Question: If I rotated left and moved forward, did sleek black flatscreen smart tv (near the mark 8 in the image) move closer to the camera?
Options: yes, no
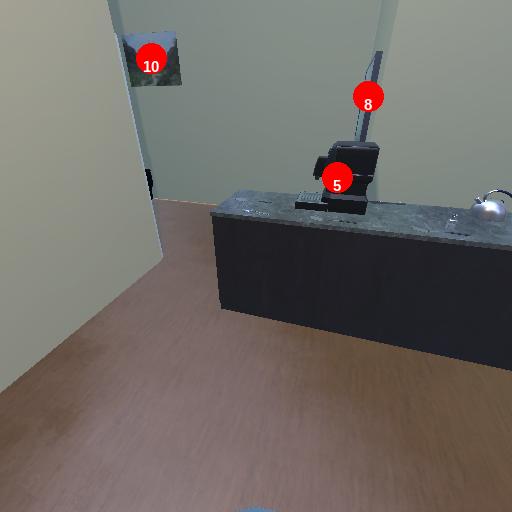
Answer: yes